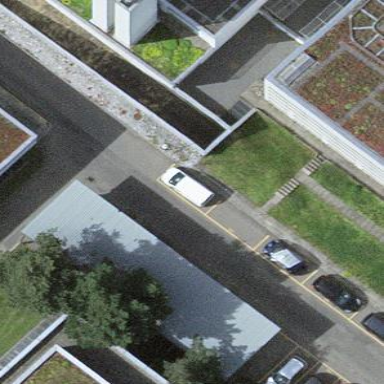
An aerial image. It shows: Bicycle parking facility.